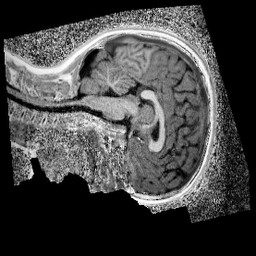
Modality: UNIT1_denoised
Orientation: sagittal
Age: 10
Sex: male
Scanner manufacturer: siemens
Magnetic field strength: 3 T
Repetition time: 4 s
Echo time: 0.00299 s